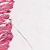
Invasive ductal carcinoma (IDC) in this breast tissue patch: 0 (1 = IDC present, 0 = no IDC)